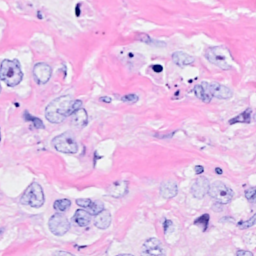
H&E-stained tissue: Breast